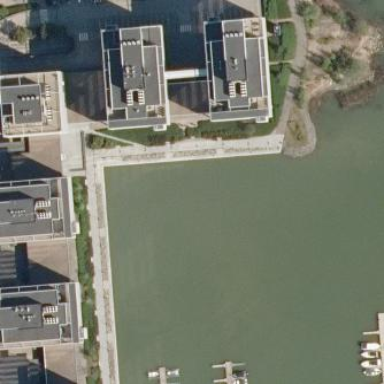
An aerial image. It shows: Office building.